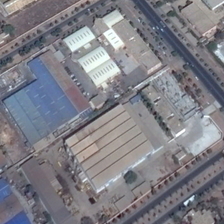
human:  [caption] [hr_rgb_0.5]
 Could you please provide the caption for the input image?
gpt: here lies a rectangular industrial area surrounded by straight roads .

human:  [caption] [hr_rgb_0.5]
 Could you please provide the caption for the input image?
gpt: the square industrial contains brown and blue warehouses .

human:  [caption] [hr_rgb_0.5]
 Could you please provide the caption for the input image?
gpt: some square factory buildings are located in these blocks  where lines of trees are planted along the roads .

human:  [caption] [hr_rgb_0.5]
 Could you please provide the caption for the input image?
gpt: some square factory buildings are located in these blocks  where lines of trees are planted along the roads .

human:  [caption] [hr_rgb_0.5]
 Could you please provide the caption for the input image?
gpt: several industrial buildings are near a road with some trees in two sides .